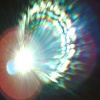
Label: sunburn